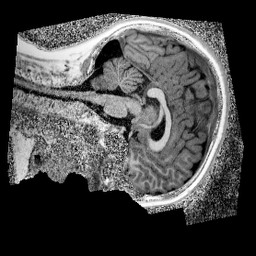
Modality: UNIT1_denoised
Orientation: sagittal
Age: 13
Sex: male
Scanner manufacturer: siemens
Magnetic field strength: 3 T
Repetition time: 4 s
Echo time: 0.00299 s